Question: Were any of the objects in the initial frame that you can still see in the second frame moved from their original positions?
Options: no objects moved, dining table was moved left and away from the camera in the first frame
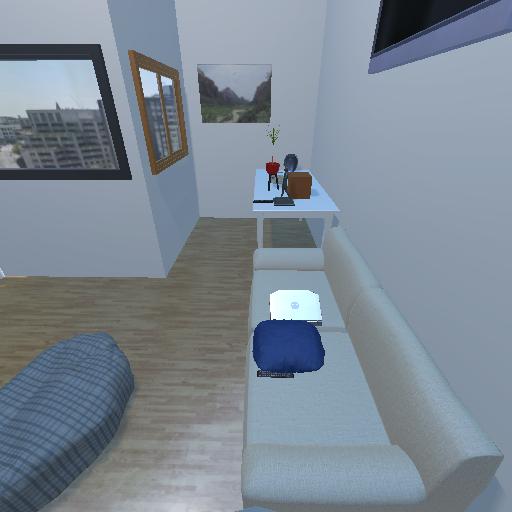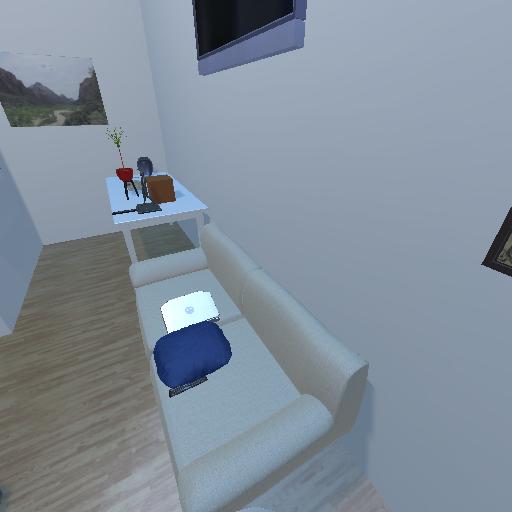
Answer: no objects moved